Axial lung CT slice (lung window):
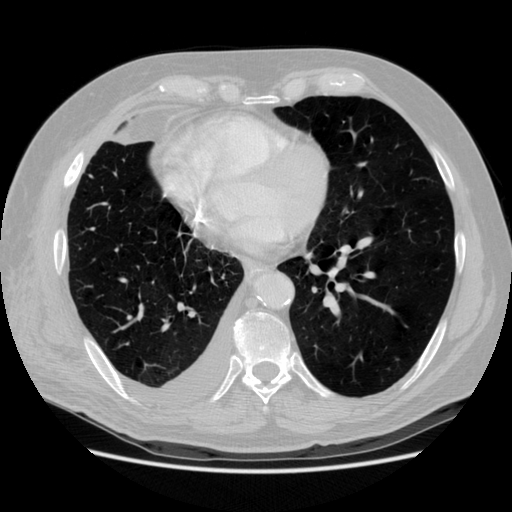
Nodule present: no